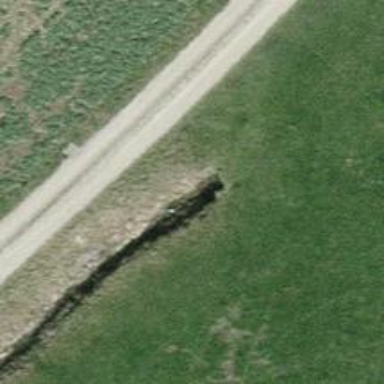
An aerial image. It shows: Ditch acting as barrier.